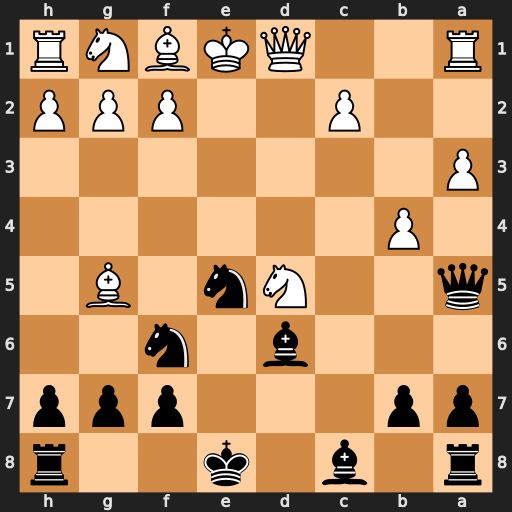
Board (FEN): r1b1k2r/pp3ppp/3b1n2/q2Nn1B1/1P6/P7/2P2PPP/R2QKBNR
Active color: b
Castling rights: KQkq
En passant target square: -
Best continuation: Qxd5 Qxd5 Nxd5